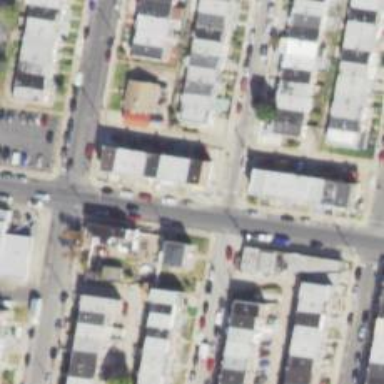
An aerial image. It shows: Alley classified as service road.